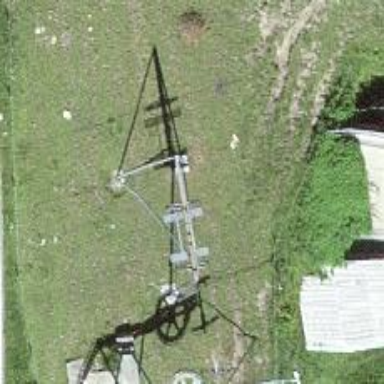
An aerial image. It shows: Pylon for aerialway.